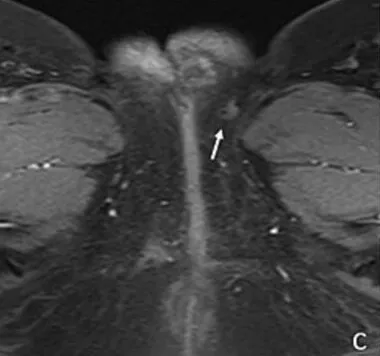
MR image of the superficial tumor recurrence. , a spontaneous high signal on T1 fat sat weighted sequence.
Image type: radiology (mri)